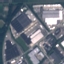
Label: Industrial